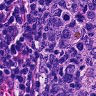
Metastatic tissue present: no